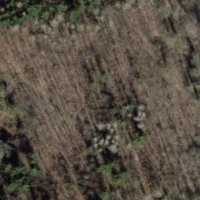
EUNIS habitat code: 43
Species observed at this site:
Alauda arvensis